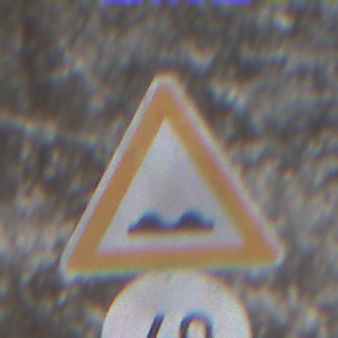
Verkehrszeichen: UnebeneFahrbahn
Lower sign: Geschwindigkeit40
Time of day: MorningAfternoon
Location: Outdoor (Nature)
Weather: PartlyCloudy
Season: Winter
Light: Natural